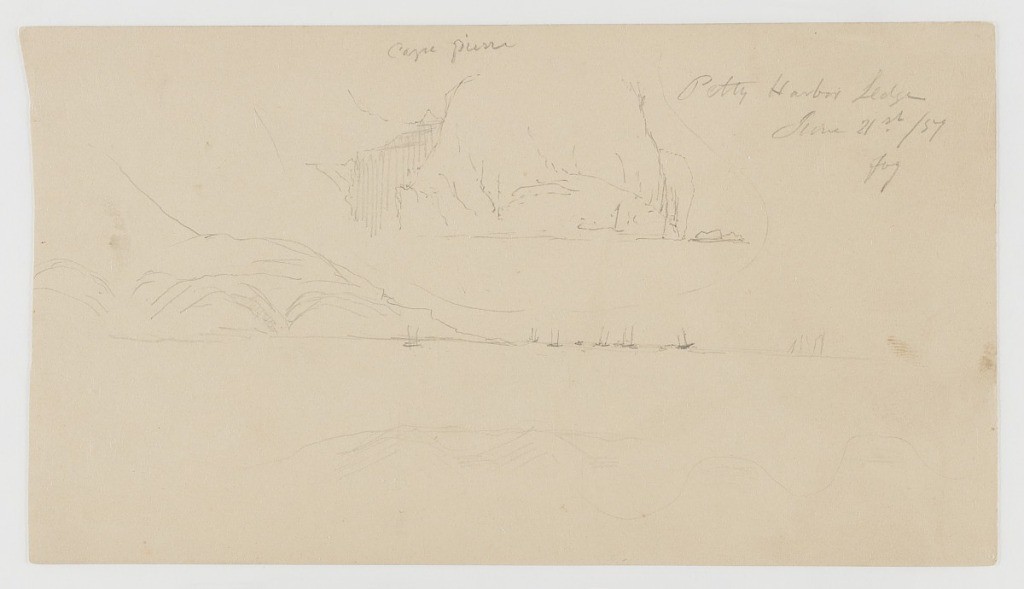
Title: Saint-Pierre and Petty Harbour, Canada
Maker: Frederic Edwin Church, American, 1826–1900
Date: June 21, 1859
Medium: Graphite on light brown wove paper
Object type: drawing
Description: Landscape sketch showing coastal views around Saint-Pierre and Petty Harbour, Newfoundland and Labrador, Canada. Isolated from the rest of the composition by a curving line, a view of coastal cliffs along the island of Saint-Pierre is shown at upper center. A separate scene of ships anchored in the water near the town of Petty Harbour stretches across the composition in the middle. At left, a sloping and rugged coastline descends to the water's edge, where at least seven ships are anchored. Another indistinct sketch is included along the lower margin, possibly showing fog or a coastal landscape.